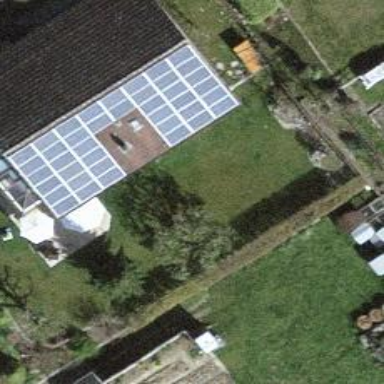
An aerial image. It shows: Solar power generator with photovoltaic panels.